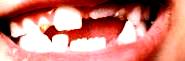
Condition: hypodontia